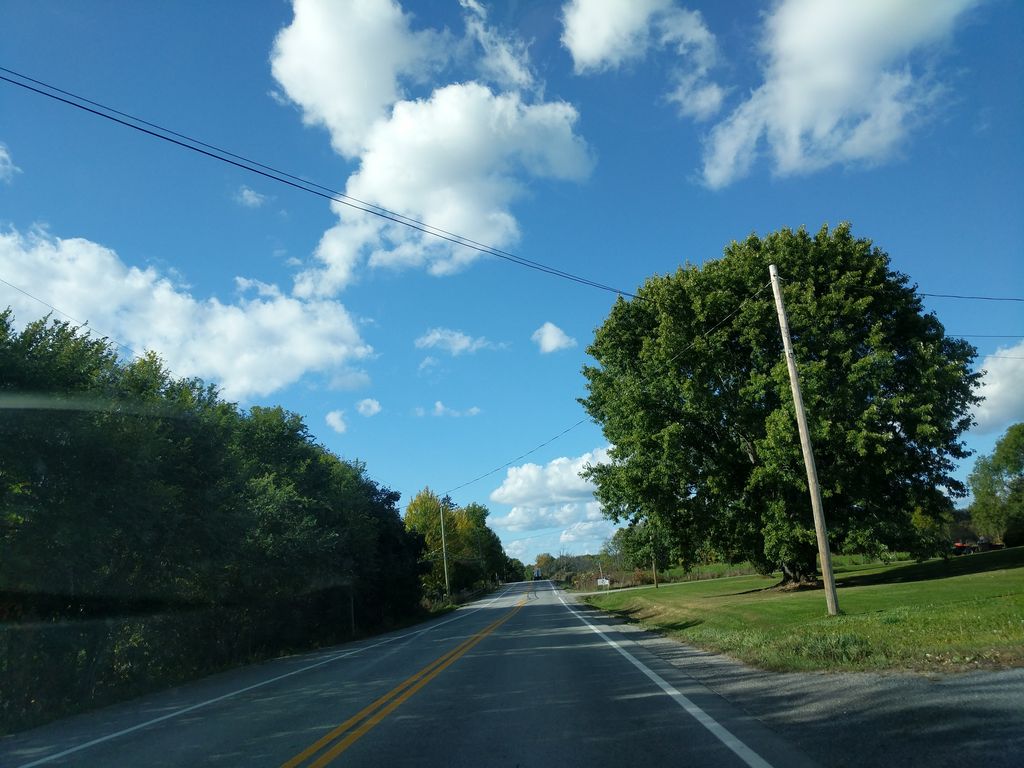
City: ottawa-gatineau